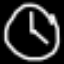
Label: clock